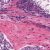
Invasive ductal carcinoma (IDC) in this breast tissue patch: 0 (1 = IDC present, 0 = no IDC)